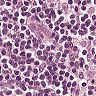
Metastatic tissue present: no